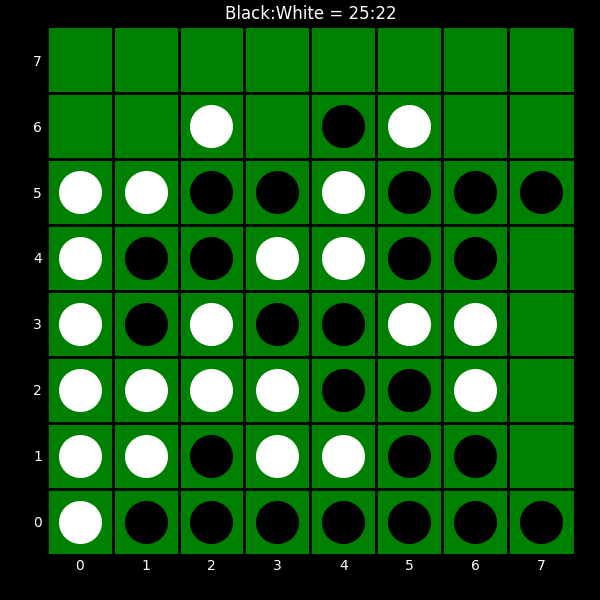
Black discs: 25
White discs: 22